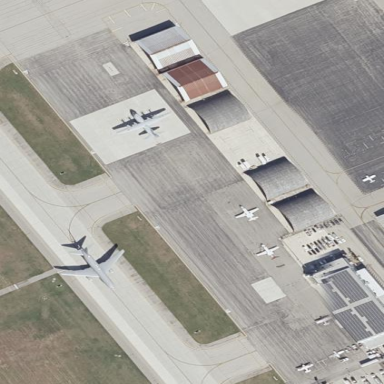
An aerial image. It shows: Apron at the airport with asphalt surface.